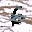
Label: 6